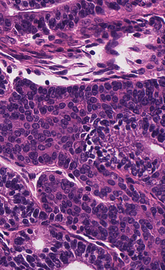
Tumor epithelial tissue: yes
Tumor-associated stroma tissue: yes
Normal tissue: no